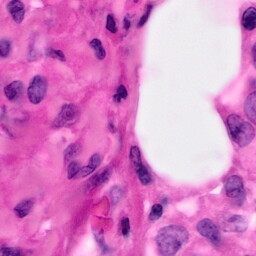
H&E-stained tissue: Pancreatic